【题型】解答题　【知识点】立体几何　【难度】easy
一个圆锥的底面半径为$2cm$，高为$6cm$，在其中有一个高为$x\ cm$的内接圆柱．

\noindent （1）试用$x$表示圆柱的侧面积；

\noindent （2）当$x$为何值时，圆柱的侧面积最大？并求出这个最大值．

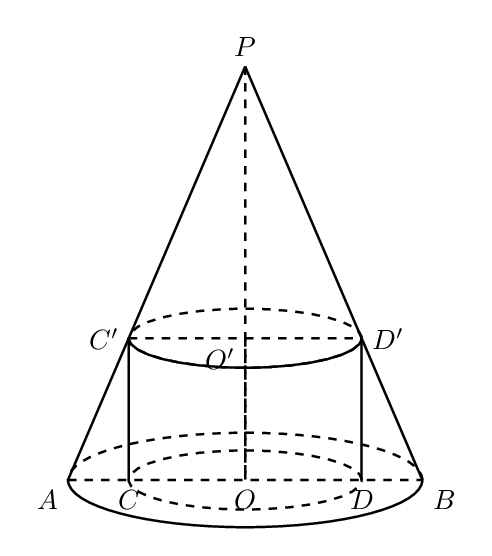
【解答】
\noindent \textbf{【难度】}$\star\star\star$

\noindent \textbf{【答案】}见解析

\noindent \textbf{【解析】}解：（1）如图：$\because \triangle POB \backsim \triangle PO_1D_1$，$\therefore \dfrac{DB}{D_1D} = \dfrac{OB}{PO}$，

\noindent 圆锥的底面半径为$2cm$，高为$6cm$，在其中有一个高为$x\ cm$的内接圆柱．

\noindent 即$\dfrac{DB}{x} = \dfrac{2}{6} \therefore DB = \dfrac{1}{3}x$，$OD = OB - DB = 2 - \dfrac{1}{3}x$，

\noindent 圆柱的侧面积$S = 2\pi \cdot OD \cdot D_1D = 2\pi \left(2 - \dfrac{1}{3}x\right) \cdot x \therefore S = \dfrac{2\pi}{3}(6 - x) \cdot x\quad (0 < x < 6)$

\noindent （2）由（1）知：$S = \dfrac{2\pi}{3}(6 - x) \cdot x = -\dfrac{2\pi}{3}(x - 3)^2 + 6\pi$ 根据二次函数的性质：

\noindent 当$x = 3$时，圆柱的侧面积最大，最大侧面积为$6\pi cm^2$．